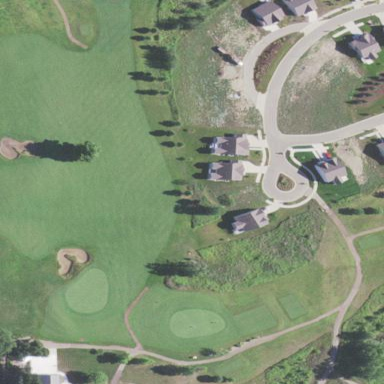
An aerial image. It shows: Golf fairway surrounded by grass.